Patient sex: F
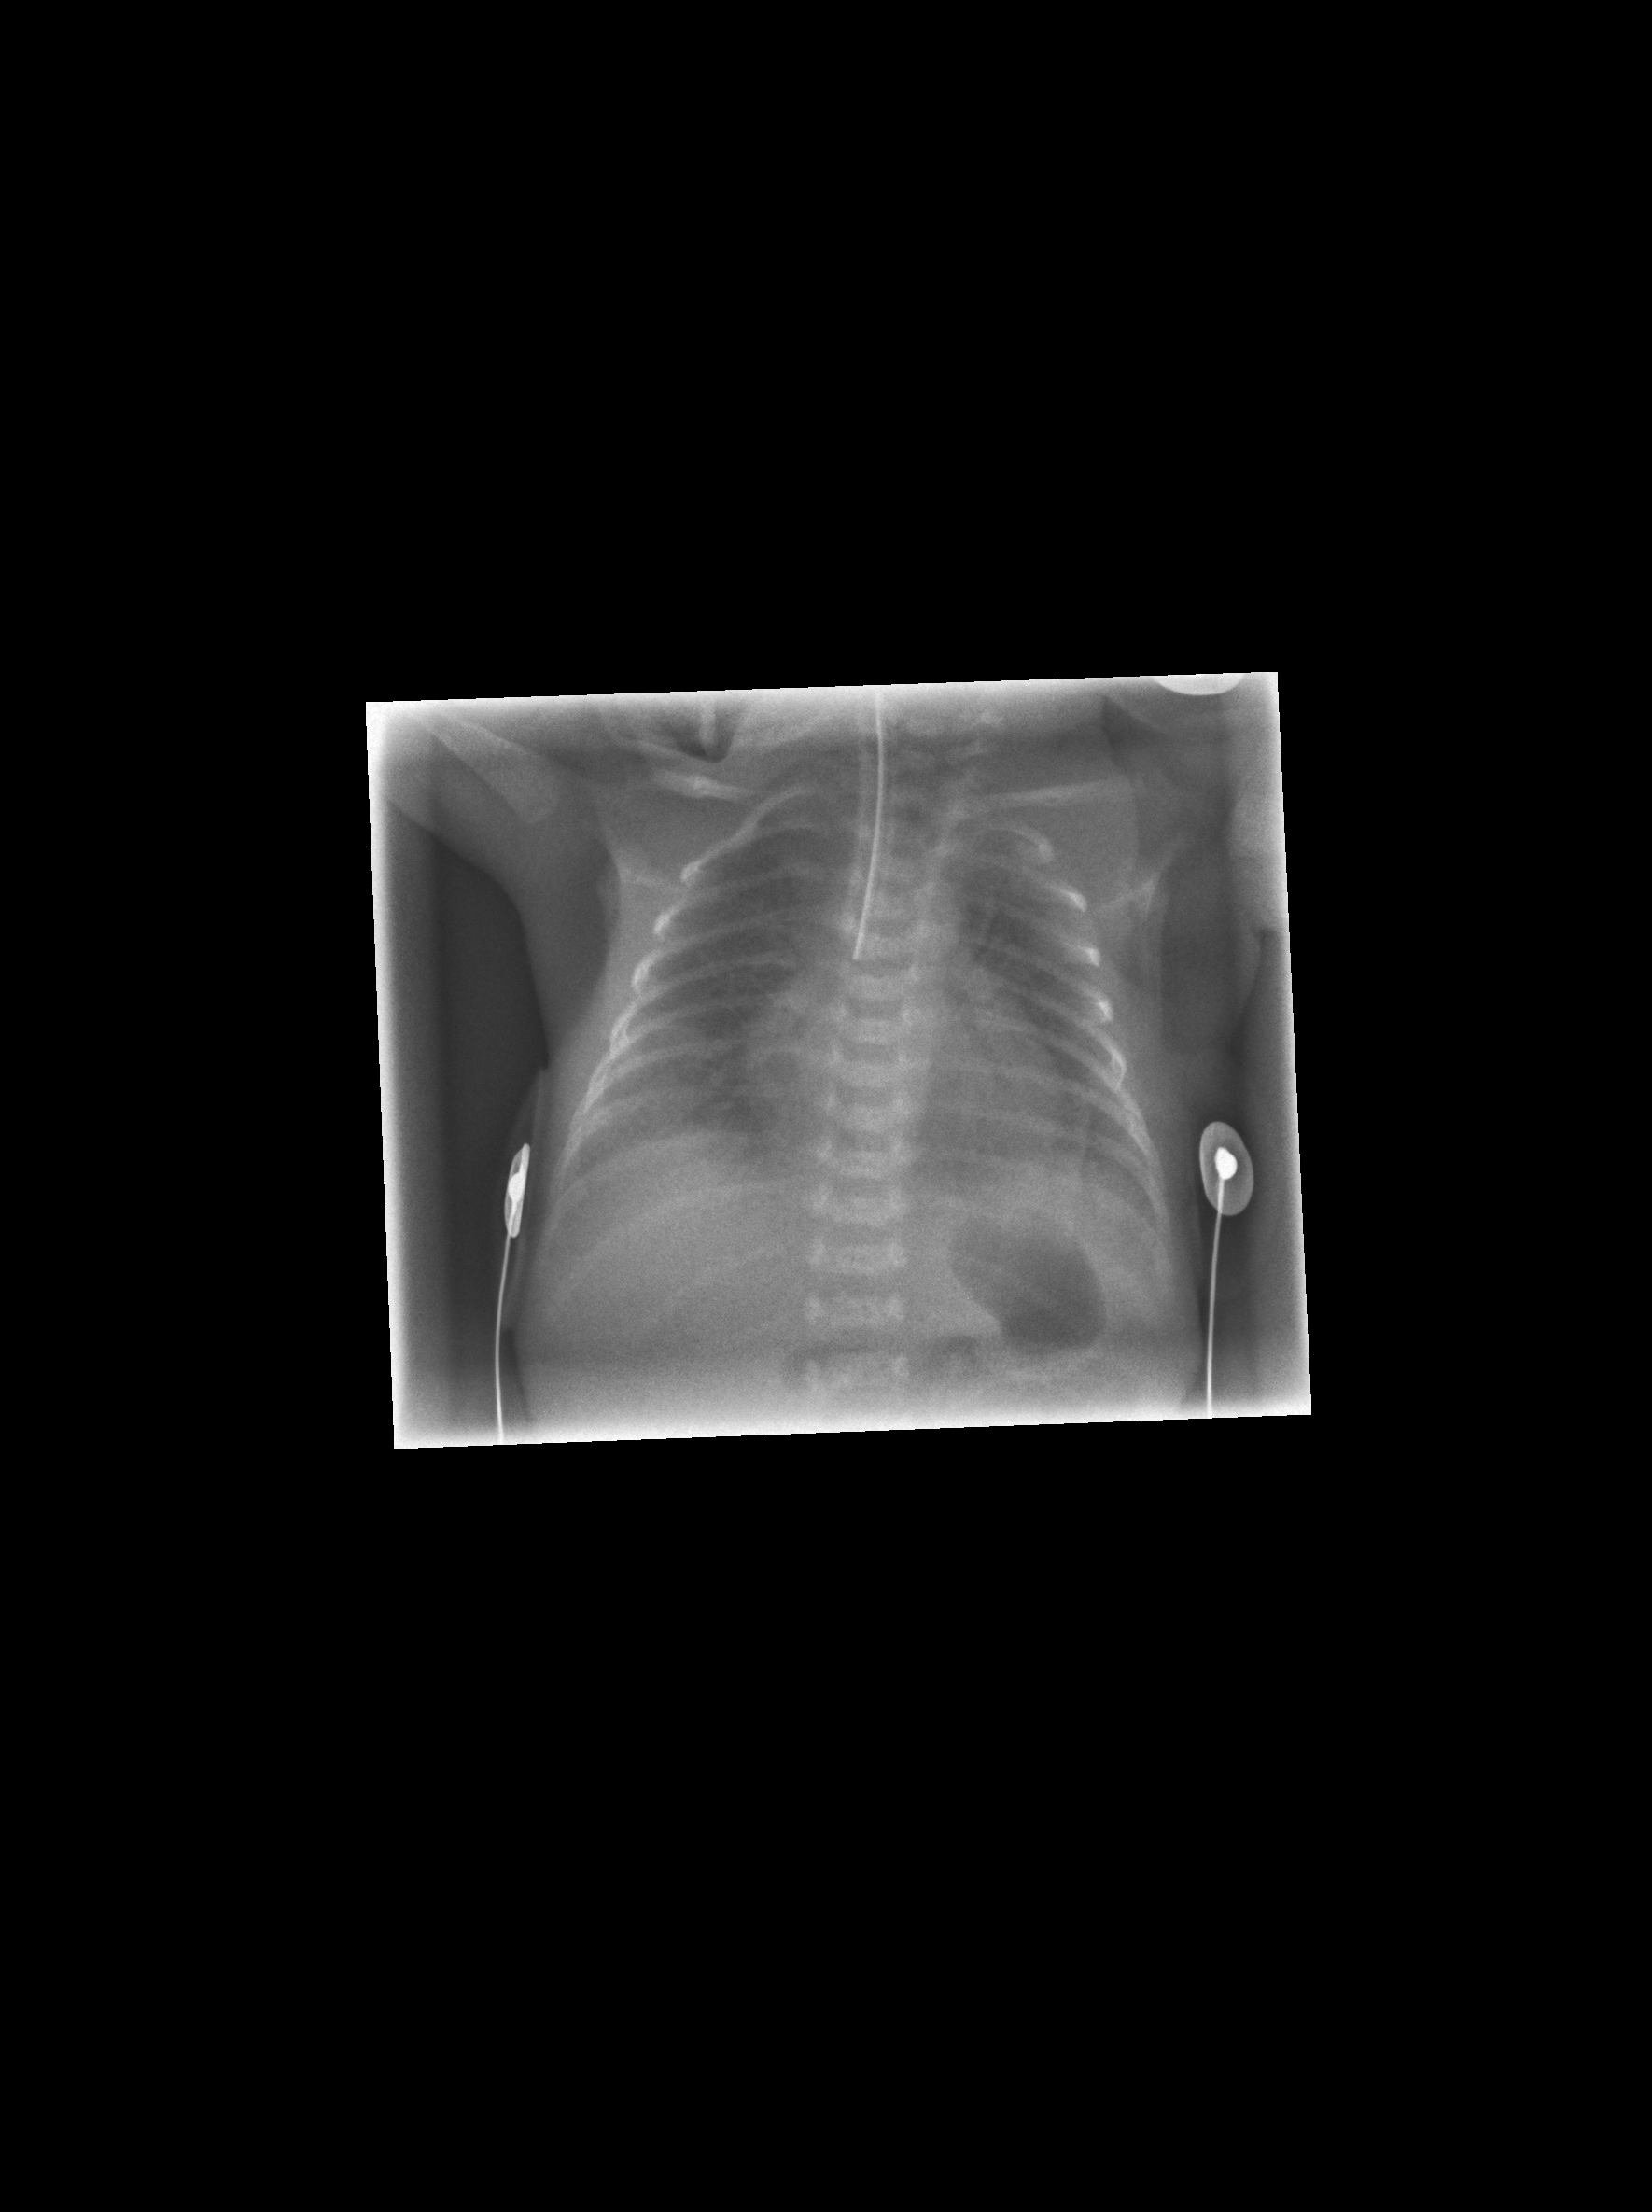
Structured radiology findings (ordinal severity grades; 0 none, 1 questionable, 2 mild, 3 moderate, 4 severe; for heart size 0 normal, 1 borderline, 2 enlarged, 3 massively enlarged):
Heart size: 2
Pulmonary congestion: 0
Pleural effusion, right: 1
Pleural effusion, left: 1
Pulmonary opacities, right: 2
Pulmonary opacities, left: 0
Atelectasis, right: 2
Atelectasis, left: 1